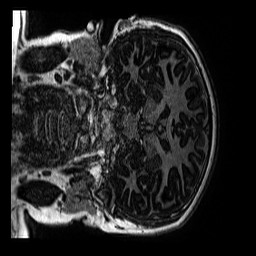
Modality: MP2RAGE
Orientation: coronal
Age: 12
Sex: female
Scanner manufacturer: siemens
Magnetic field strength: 3 T
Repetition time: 4 s
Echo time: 0.00299 s